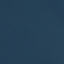
Label: SeaLake